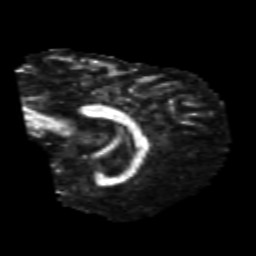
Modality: FA
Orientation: sagittal
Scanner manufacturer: siemens
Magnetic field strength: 3 T
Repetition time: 6.8 s
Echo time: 0.093 s